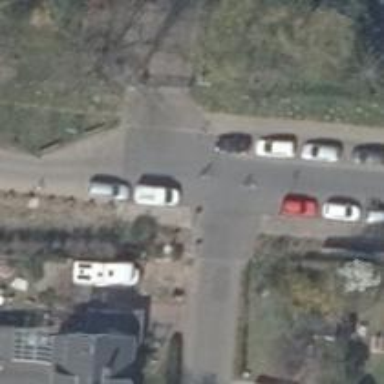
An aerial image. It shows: Living street.